Aerial crown-view tile of a tropical tree (Barro Colorado Island, Panama), acquired 20241112:
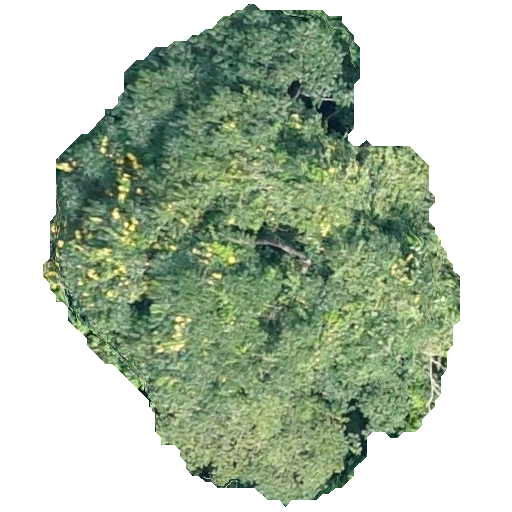
Species: Zanthoxylum ekmanii
GBIF accepted scientific name: Zanthoxylum ekmanii
Crown area: 219.216 m²